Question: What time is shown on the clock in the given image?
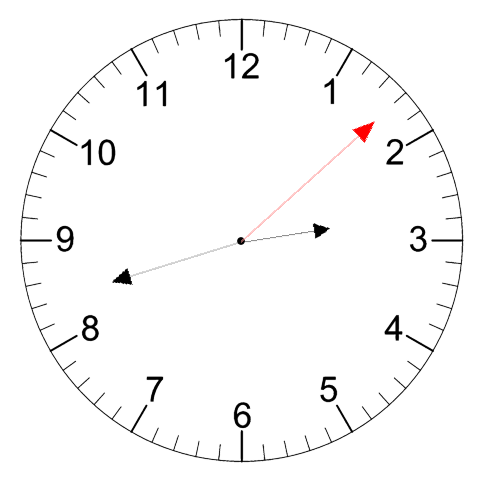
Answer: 02:42:08